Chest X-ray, AP view. Patient: 72 years old, sex M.
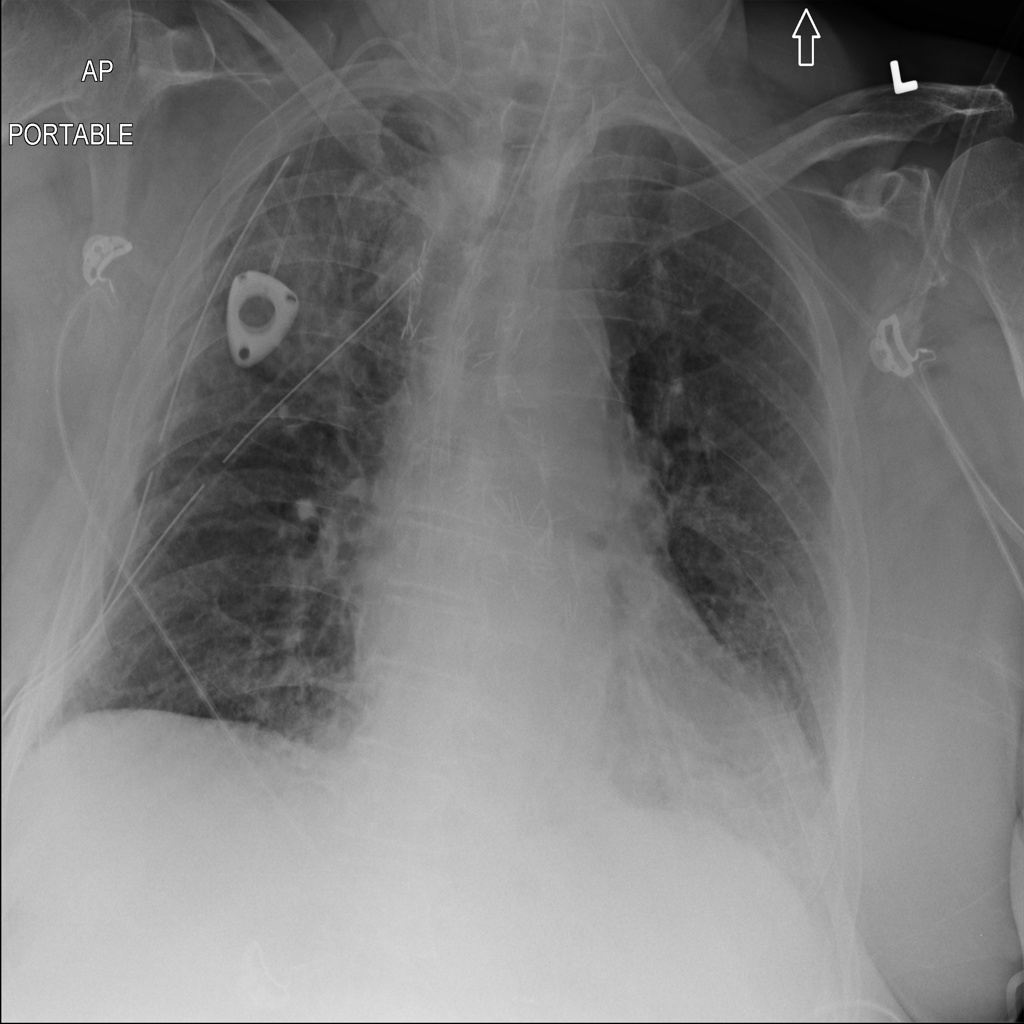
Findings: Pneumothorax